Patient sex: F
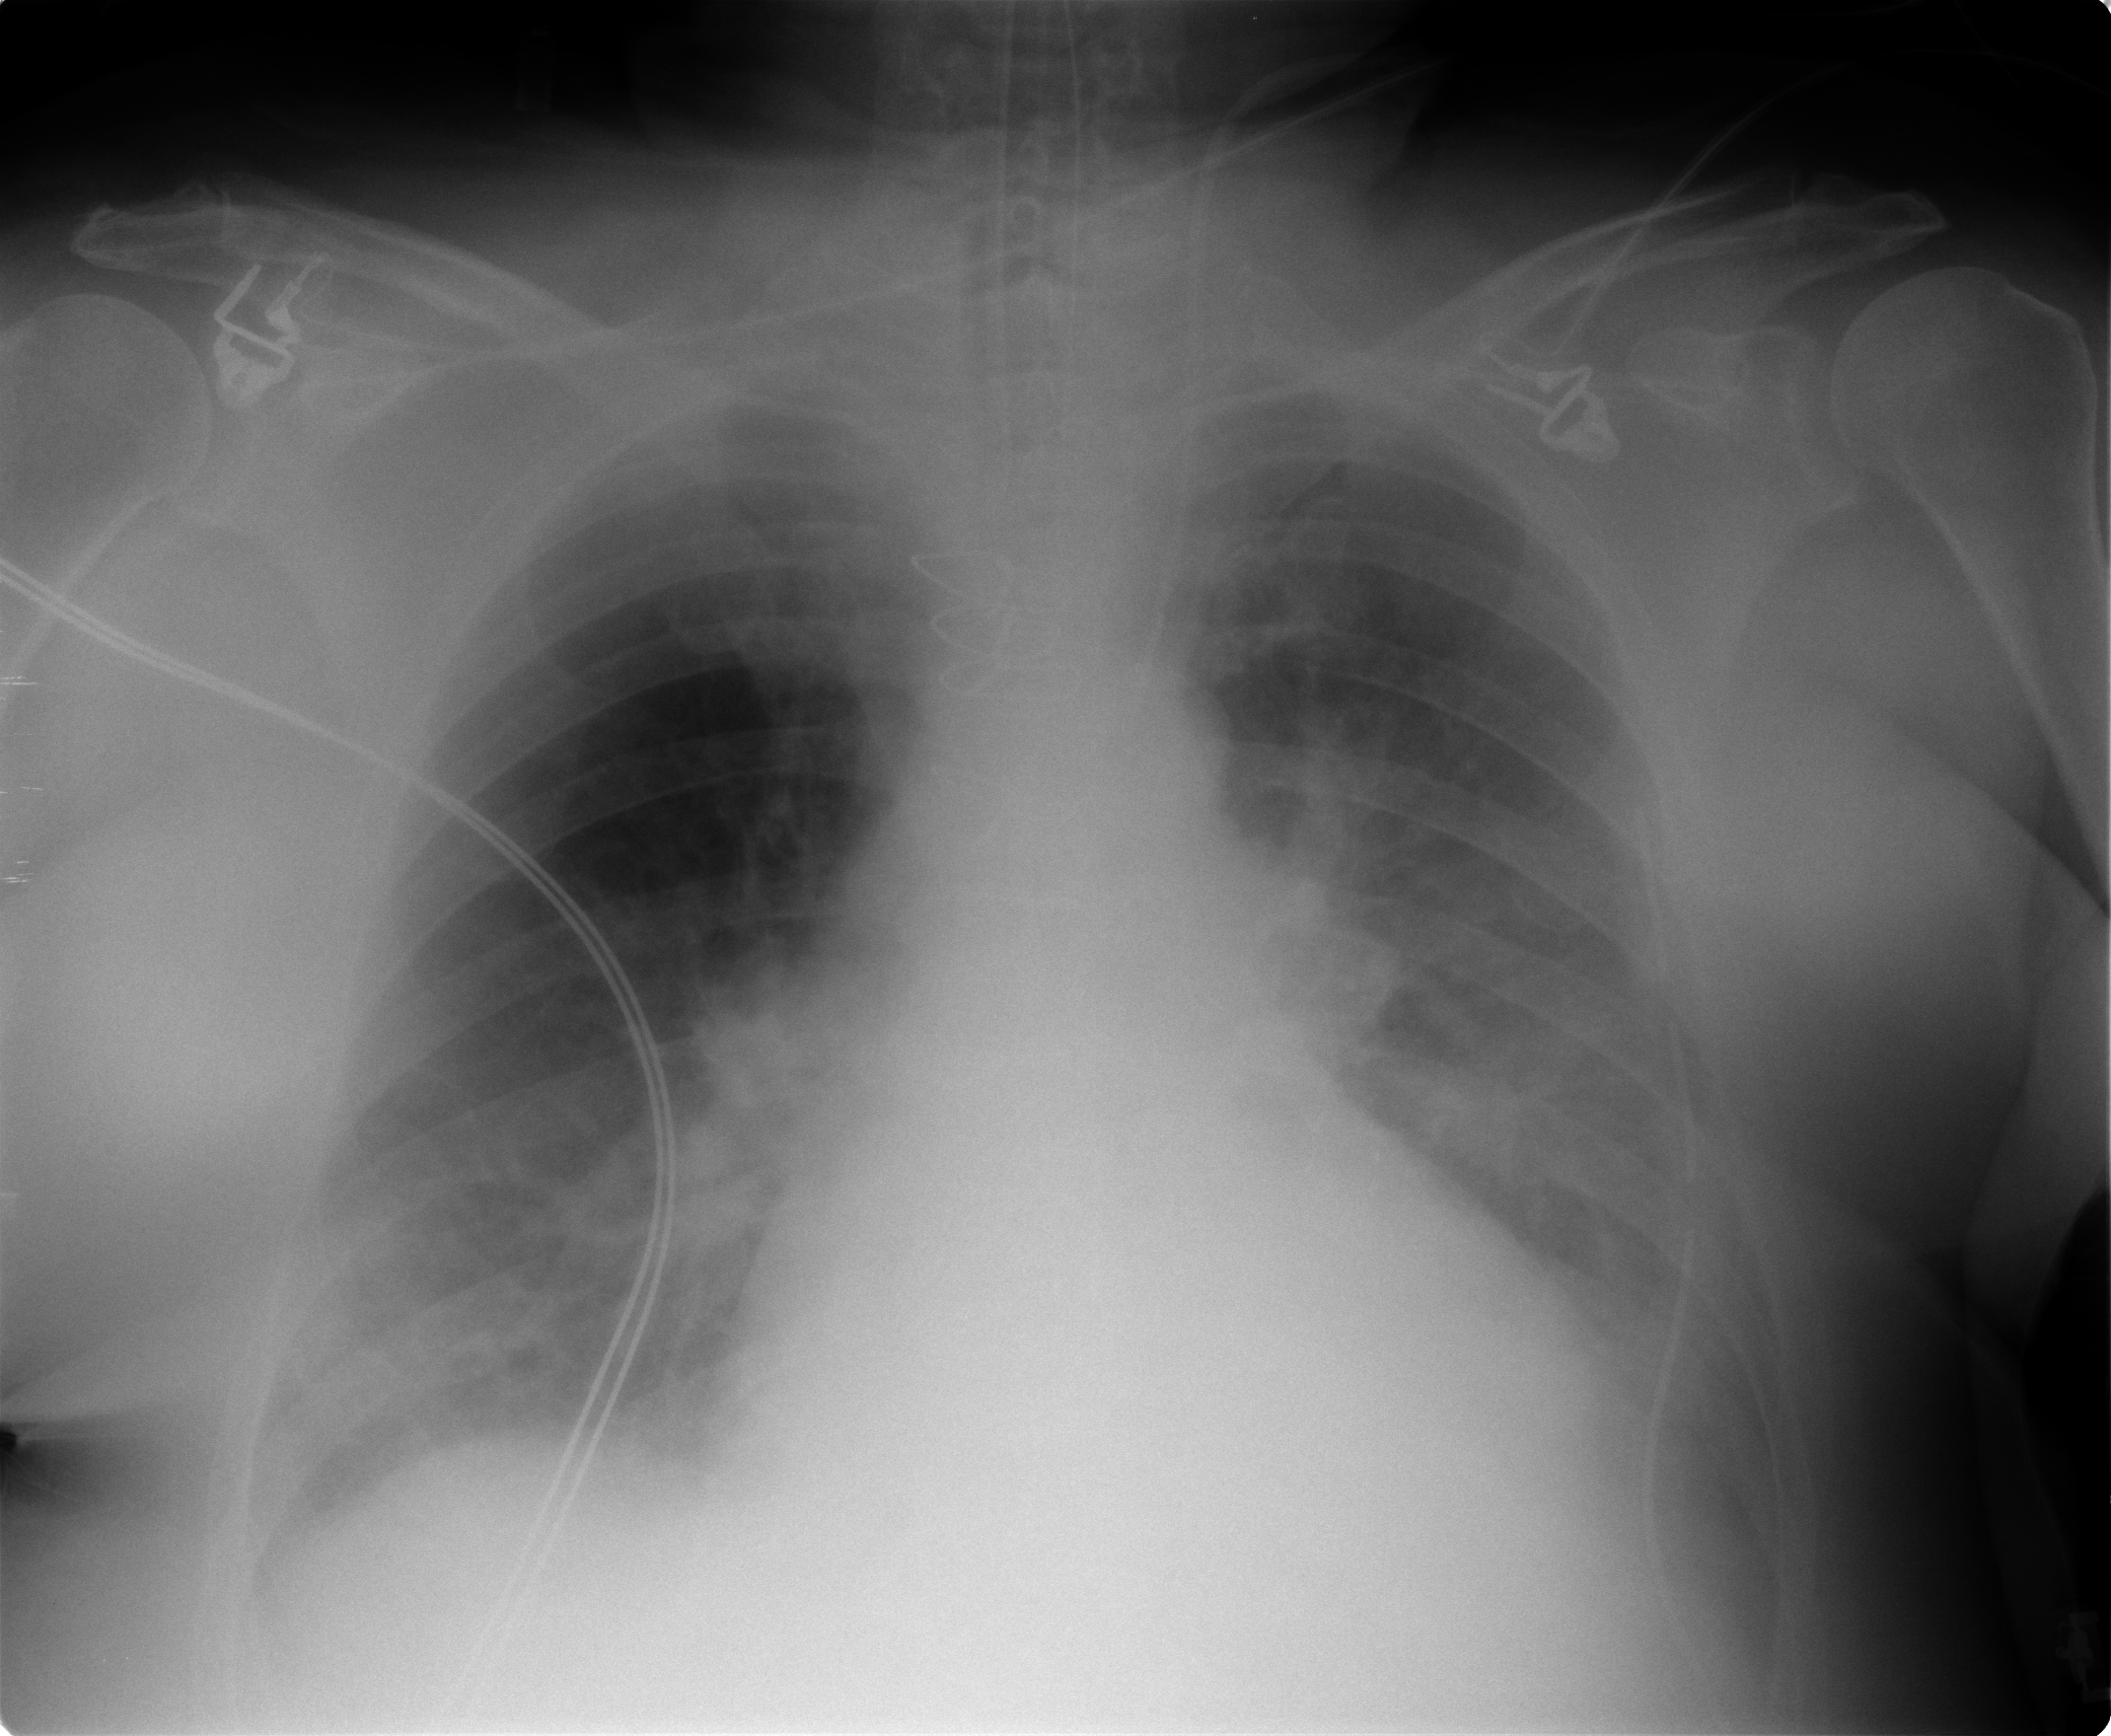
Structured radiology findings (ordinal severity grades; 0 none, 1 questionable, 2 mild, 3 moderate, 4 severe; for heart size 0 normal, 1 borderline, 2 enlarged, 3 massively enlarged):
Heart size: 2
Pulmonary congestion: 2
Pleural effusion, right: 2
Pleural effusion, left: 2
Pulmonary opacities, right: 0
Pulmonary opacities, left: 2
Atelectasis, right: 2
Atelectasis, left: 2